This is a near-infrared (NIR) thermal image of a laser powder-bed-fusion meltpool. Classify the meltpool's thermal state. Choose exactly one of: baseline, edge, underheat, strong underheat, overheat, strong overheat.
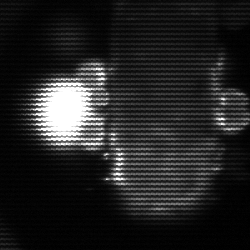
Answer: strong underheat